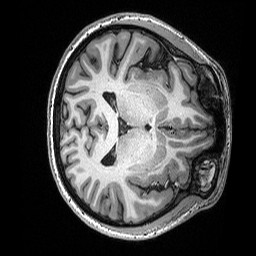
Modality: T1w
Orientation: axial
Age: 22
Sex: female
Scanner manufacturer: siemens
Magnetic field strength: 3 T
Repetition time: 2.53 s
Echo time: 0.0033 s